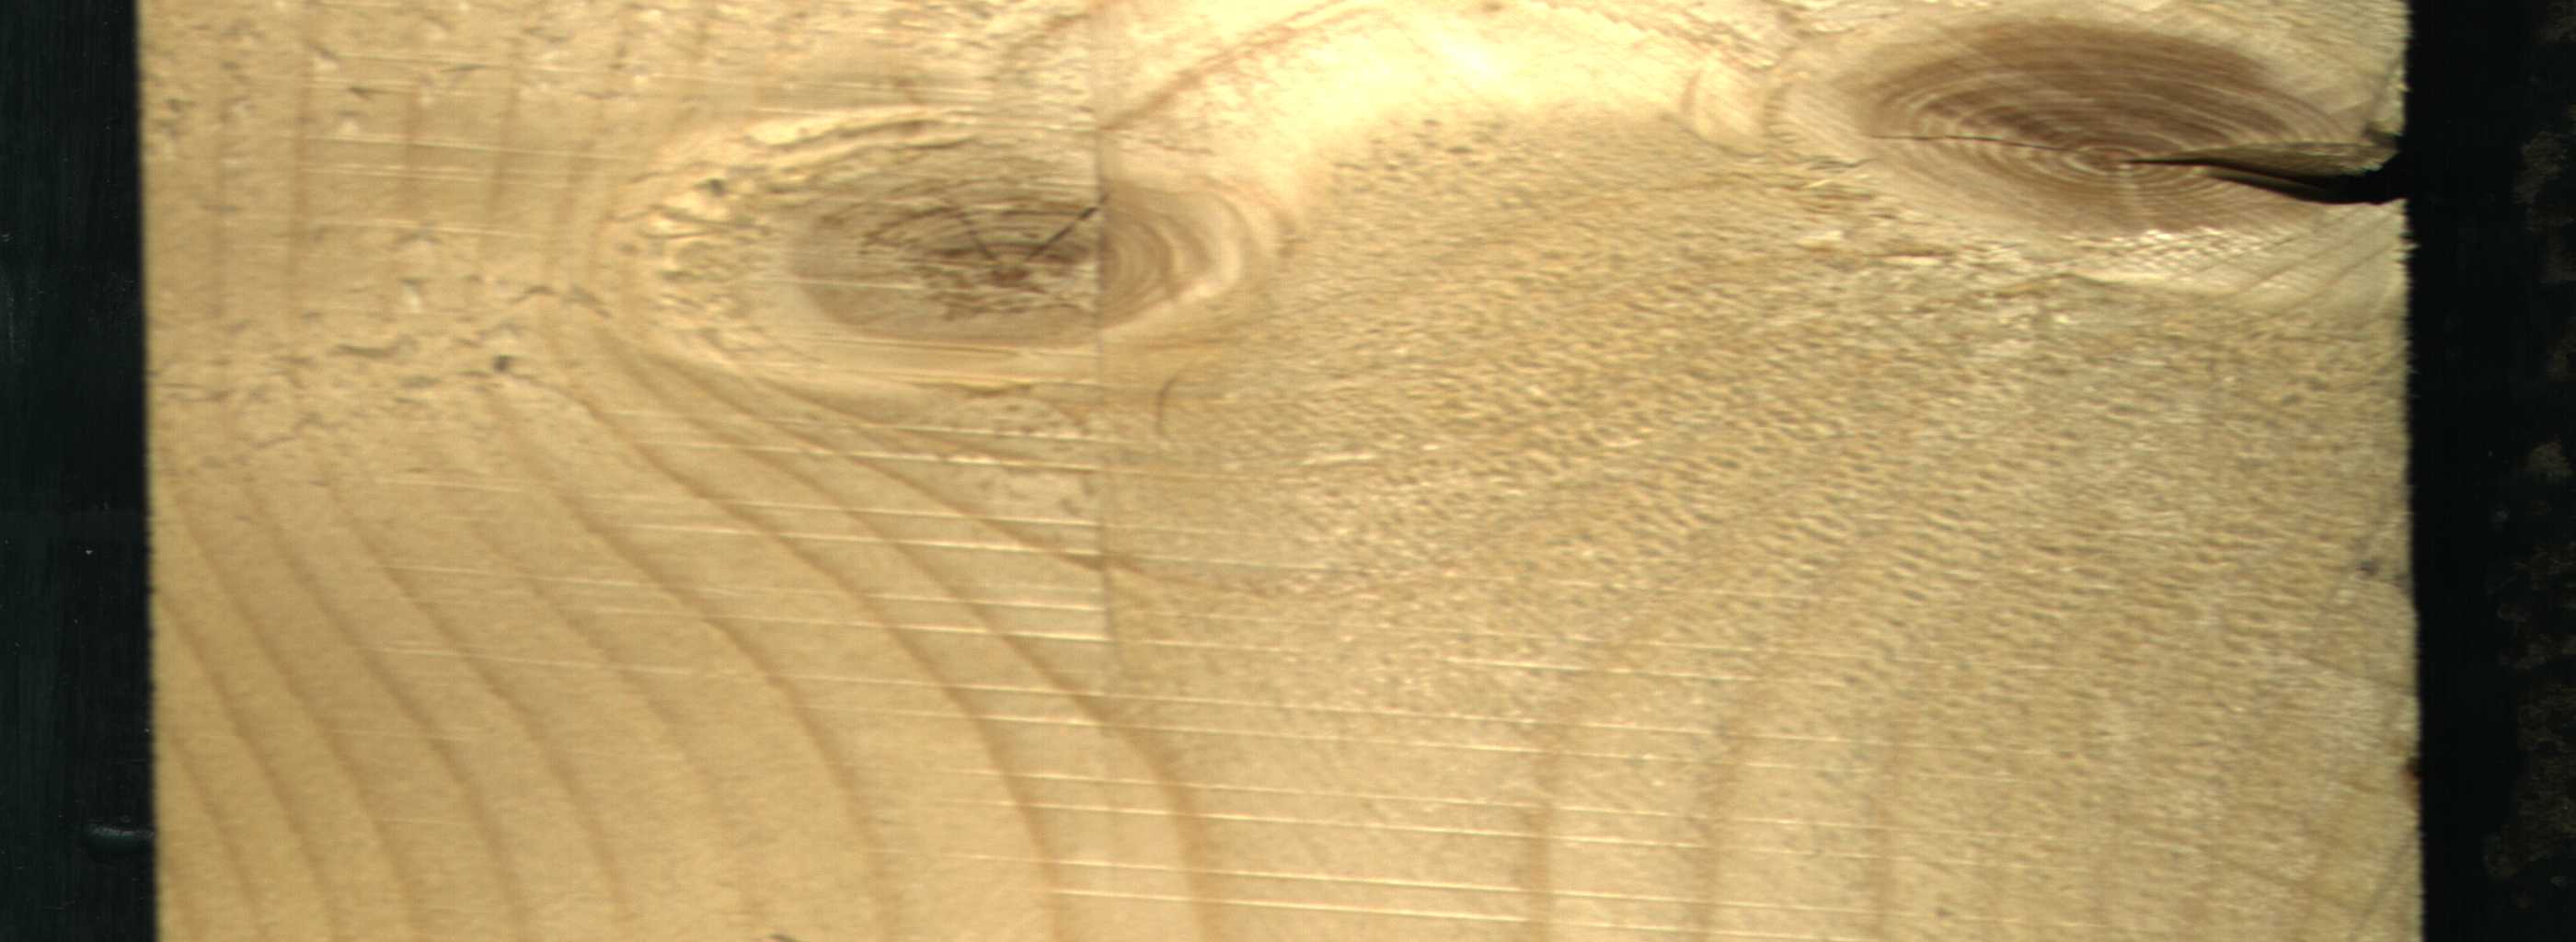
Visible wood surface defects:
knot_with_crack
Knot_missing
Live_Knot